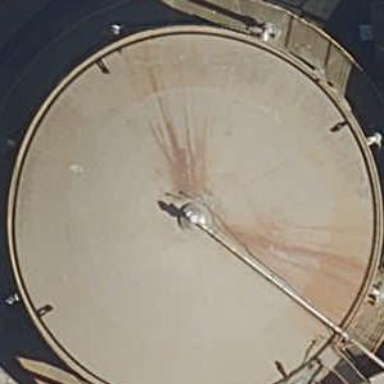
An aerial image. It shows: Storage tank with man-made structure.